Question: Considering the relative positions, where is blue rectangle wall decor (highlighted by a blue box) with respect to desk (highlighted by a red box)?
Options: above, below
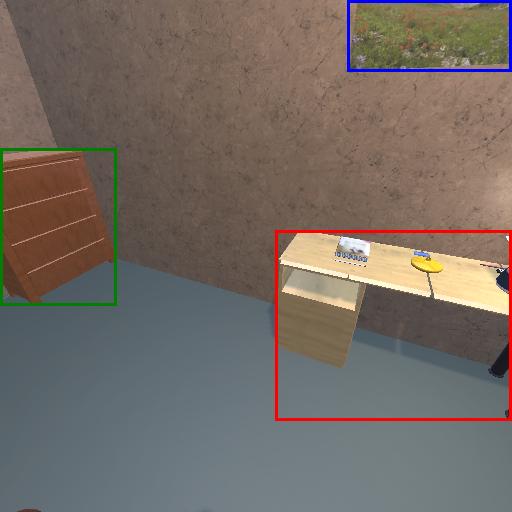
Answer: above